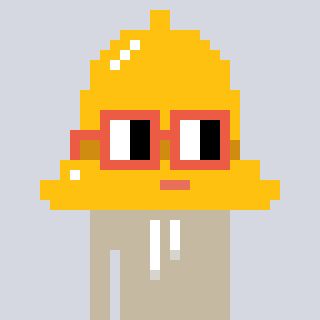
a pixel art character with square orange glasses, a bell-shaped head and a bege-colored body on a cool background